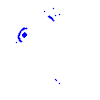
Particle: electron